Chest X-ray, PA view. Patient: 32 years old, sex M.
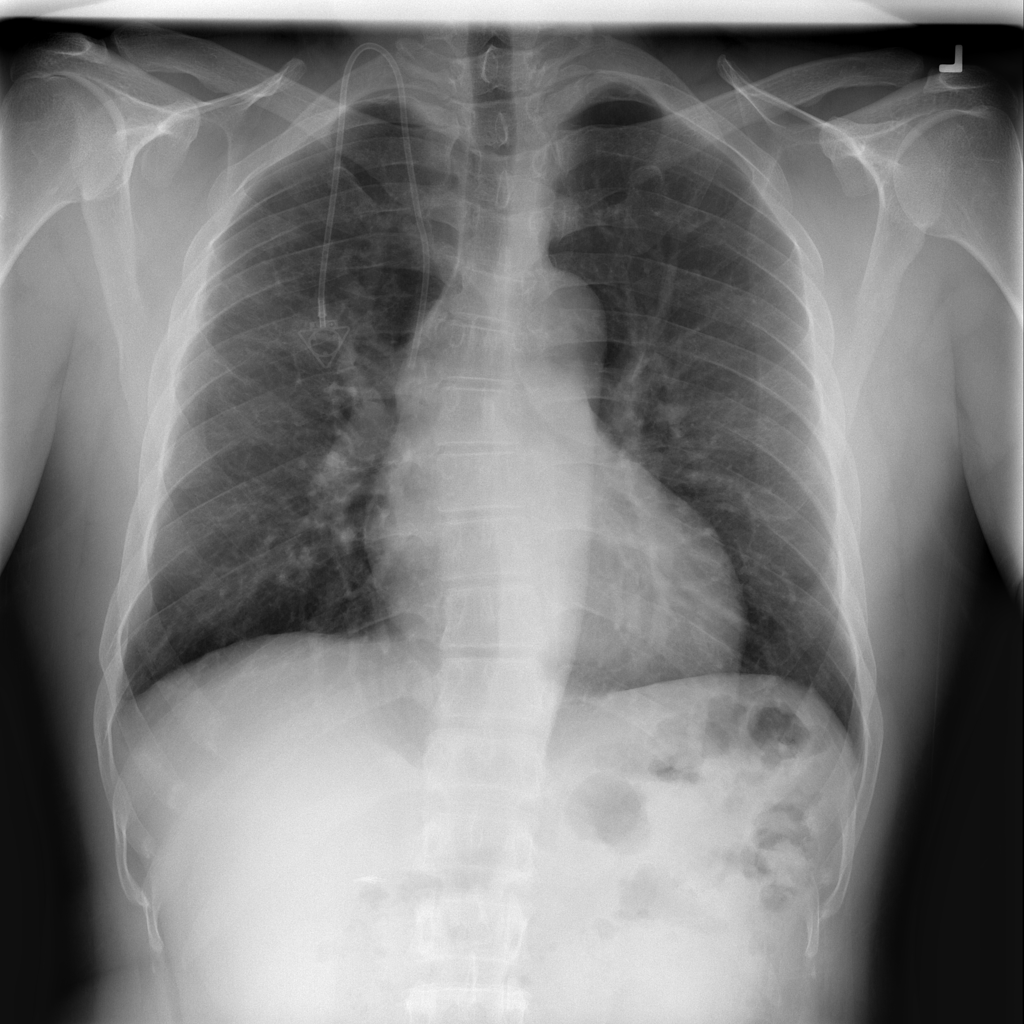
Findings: No Finding